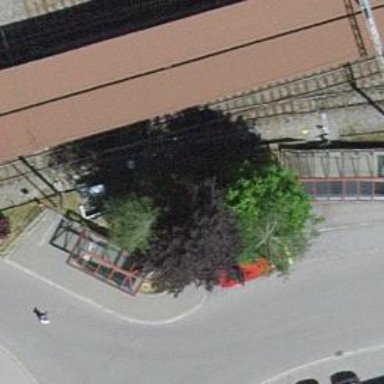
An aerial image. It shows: Car-sharing service available at this location.